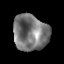
Tissue: prostate
Cell type: T cells
Senescence score: 0.3128
Nuclear area (px): 1213
Mean DAPI intensity: 121.147